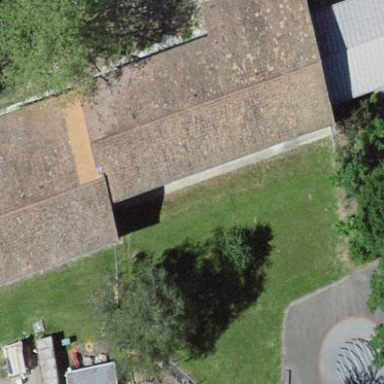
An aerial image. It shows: School building.